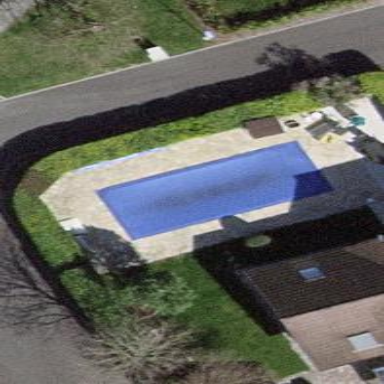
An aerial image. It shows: Swimming pool located in leisure land.